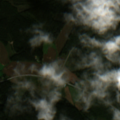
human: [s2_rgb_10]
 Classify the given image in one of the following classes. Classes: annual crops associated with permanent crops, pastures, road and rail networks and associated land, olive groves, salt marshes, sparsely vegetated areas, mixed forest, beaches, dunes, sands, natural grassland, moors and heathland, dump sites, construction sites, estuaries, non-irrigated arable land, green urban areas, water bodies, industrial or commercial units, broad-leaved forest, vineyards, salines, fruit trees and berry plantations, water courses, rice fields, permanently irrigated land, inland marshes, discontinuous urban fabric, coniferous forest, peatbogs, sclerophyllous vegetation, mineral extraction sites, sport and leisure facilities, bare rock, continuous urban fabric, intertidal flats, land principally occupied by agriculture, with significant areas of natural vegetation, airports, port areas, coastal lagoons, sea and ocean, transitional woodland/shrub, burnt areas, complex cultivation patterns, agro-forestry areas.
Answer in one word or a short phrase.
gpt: non-irrigated arable land, coniferous forest, mixed forest, transitional woodland/shrub